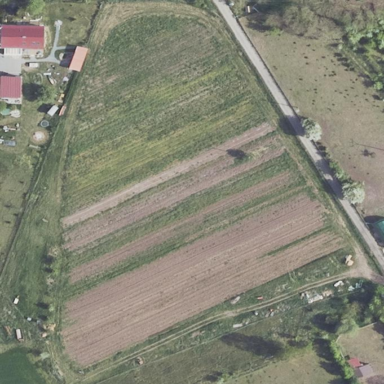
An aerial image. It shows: Plant nursery area.